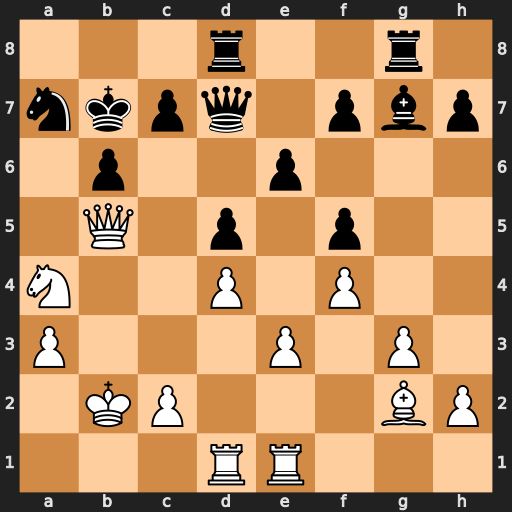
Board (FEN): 3r2r1/nkpq1pbp/1p2p3/1Q1p1p2/N2P1P2/P3P1P1/1KP3BP/3RR3
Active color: w
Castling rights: -
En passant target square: -
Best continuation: Nc5+ Ka8 Qxd7 Rxd7 Nxd7